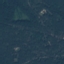
Land use / land cover: Forest